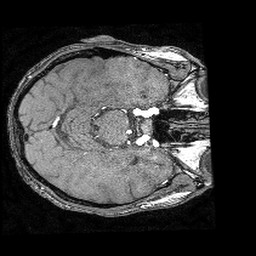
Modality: angio
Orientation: axial
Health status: ill
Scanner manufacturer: philips
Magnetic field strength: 3 T
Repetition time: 0.01827 s
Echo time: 0.00337 s